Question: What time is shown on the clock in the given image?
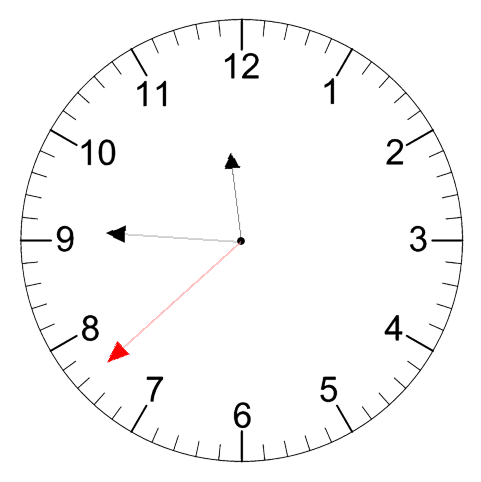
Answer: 11:45:38